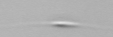
Label: Cylindrotheca_morphotype1